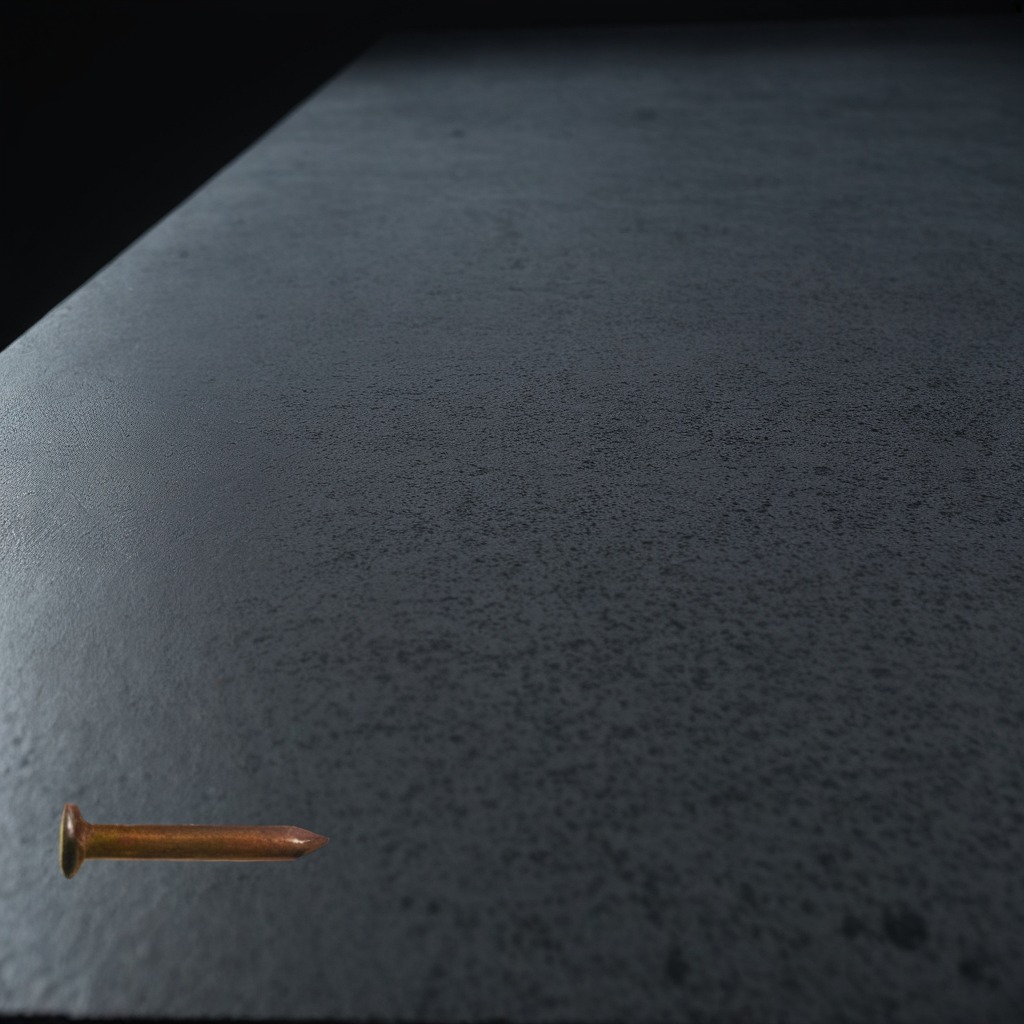
An iron nail is lying on a clean granite table inside a workshop at night dim ambient light soft shadows worn but